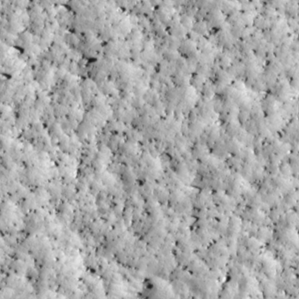
Label: non_frost